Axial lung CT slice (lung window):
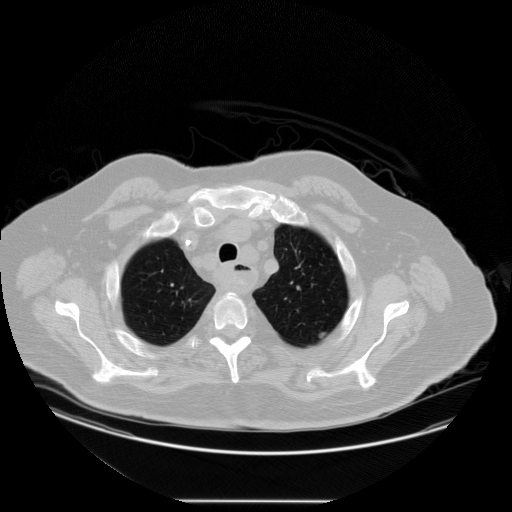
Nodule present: yes
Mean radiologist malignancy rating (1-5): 3